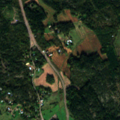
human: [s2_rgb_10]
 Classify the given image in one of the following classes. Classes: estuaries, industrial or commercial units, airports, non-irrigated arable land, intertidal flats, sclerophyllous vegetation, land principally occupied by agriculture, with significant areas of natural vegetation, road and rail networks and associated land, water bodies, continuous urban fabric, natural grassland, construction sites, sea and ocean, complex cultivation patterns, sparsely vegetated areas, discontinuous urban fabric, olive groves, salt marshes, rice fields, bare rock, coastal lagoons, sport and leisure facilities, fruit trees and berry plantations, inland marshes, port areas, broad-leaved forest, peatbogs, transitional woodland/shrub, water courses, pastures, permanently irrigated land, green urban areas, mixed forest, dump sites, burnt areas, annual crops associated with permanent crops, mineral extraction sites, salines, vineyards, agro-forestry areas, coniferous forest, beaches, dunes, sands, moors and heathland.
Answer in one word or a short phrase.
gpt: discontinuous urban fabric, land principally occupied by agriculture, with significant areas of natural vegetation, coniferous forest, mixed forest